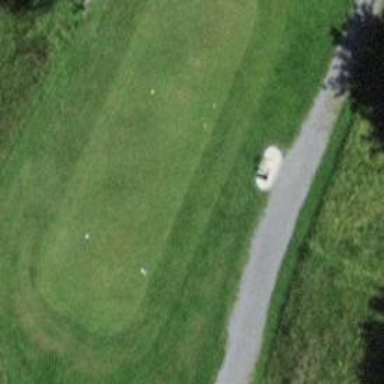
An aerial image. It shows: Grass area designated as golf tee.